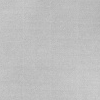
Atmospheric dust classification: dusty